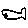
Label: fish